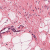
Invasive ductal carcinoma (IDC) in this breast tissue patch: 0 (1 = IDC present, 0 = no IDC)